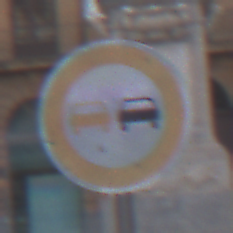
Verkehrszeichen: Ueberholverbot
Umgebung: Outdoor, Urban
Tageszeit: MorningAfternoon
Wetter: PartlyCloudy
Licht: Natural
Jahreszeit: NotSpecified
Kontrast: LowContrast